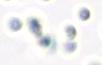
Label: Phaeocystis